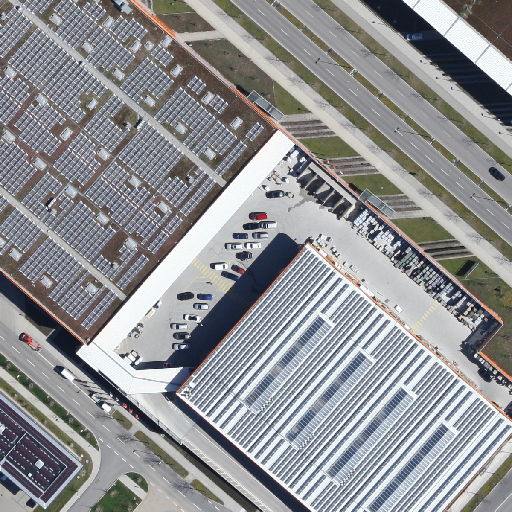
Referring expression: building along the road